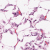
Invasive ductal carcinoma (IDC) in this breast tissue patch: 0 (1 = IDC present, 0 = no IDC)